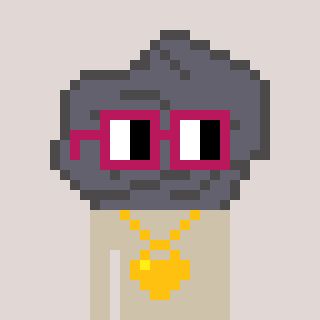
a pixel art character with square dark red glasses, a rock-shaped head and a bege-colored body on a warm background